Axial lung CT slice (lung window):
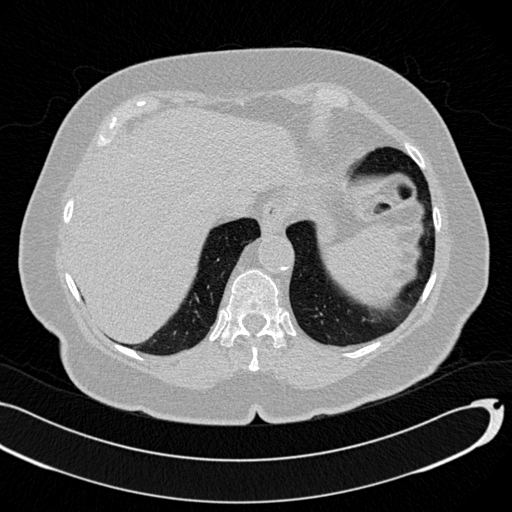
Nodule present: no